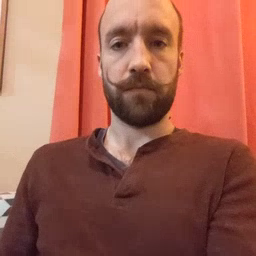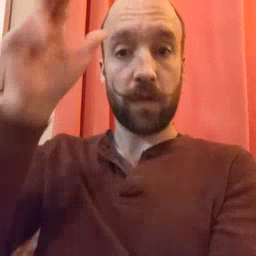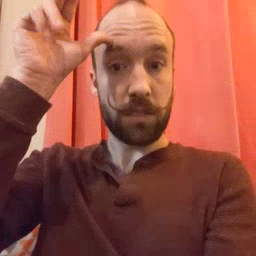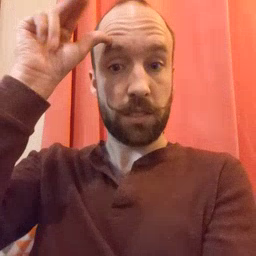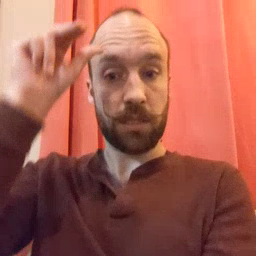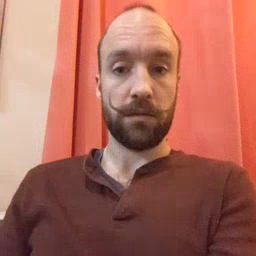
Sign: horse